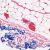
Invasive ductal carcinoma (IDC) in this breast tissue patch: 0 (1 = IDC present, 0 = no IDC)